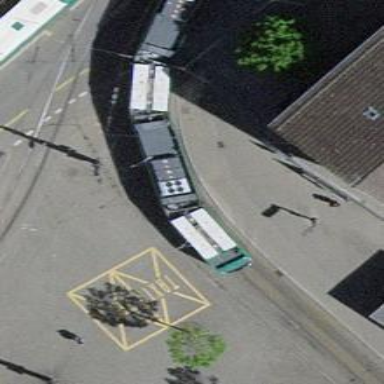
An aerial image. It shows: Tram stop with public transport stop position.